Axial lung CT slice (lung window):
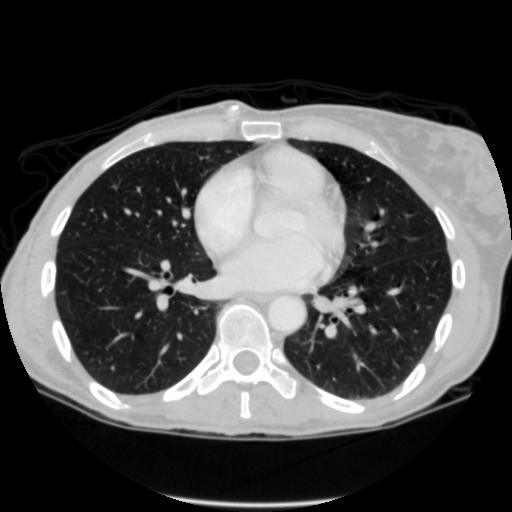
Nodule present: no